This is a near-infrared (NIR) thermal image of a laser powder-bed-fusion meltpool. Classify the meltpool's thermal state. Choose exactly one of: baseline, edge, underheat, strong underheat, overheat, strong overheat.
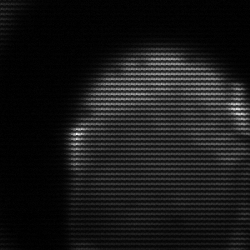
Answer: edge